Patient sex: M
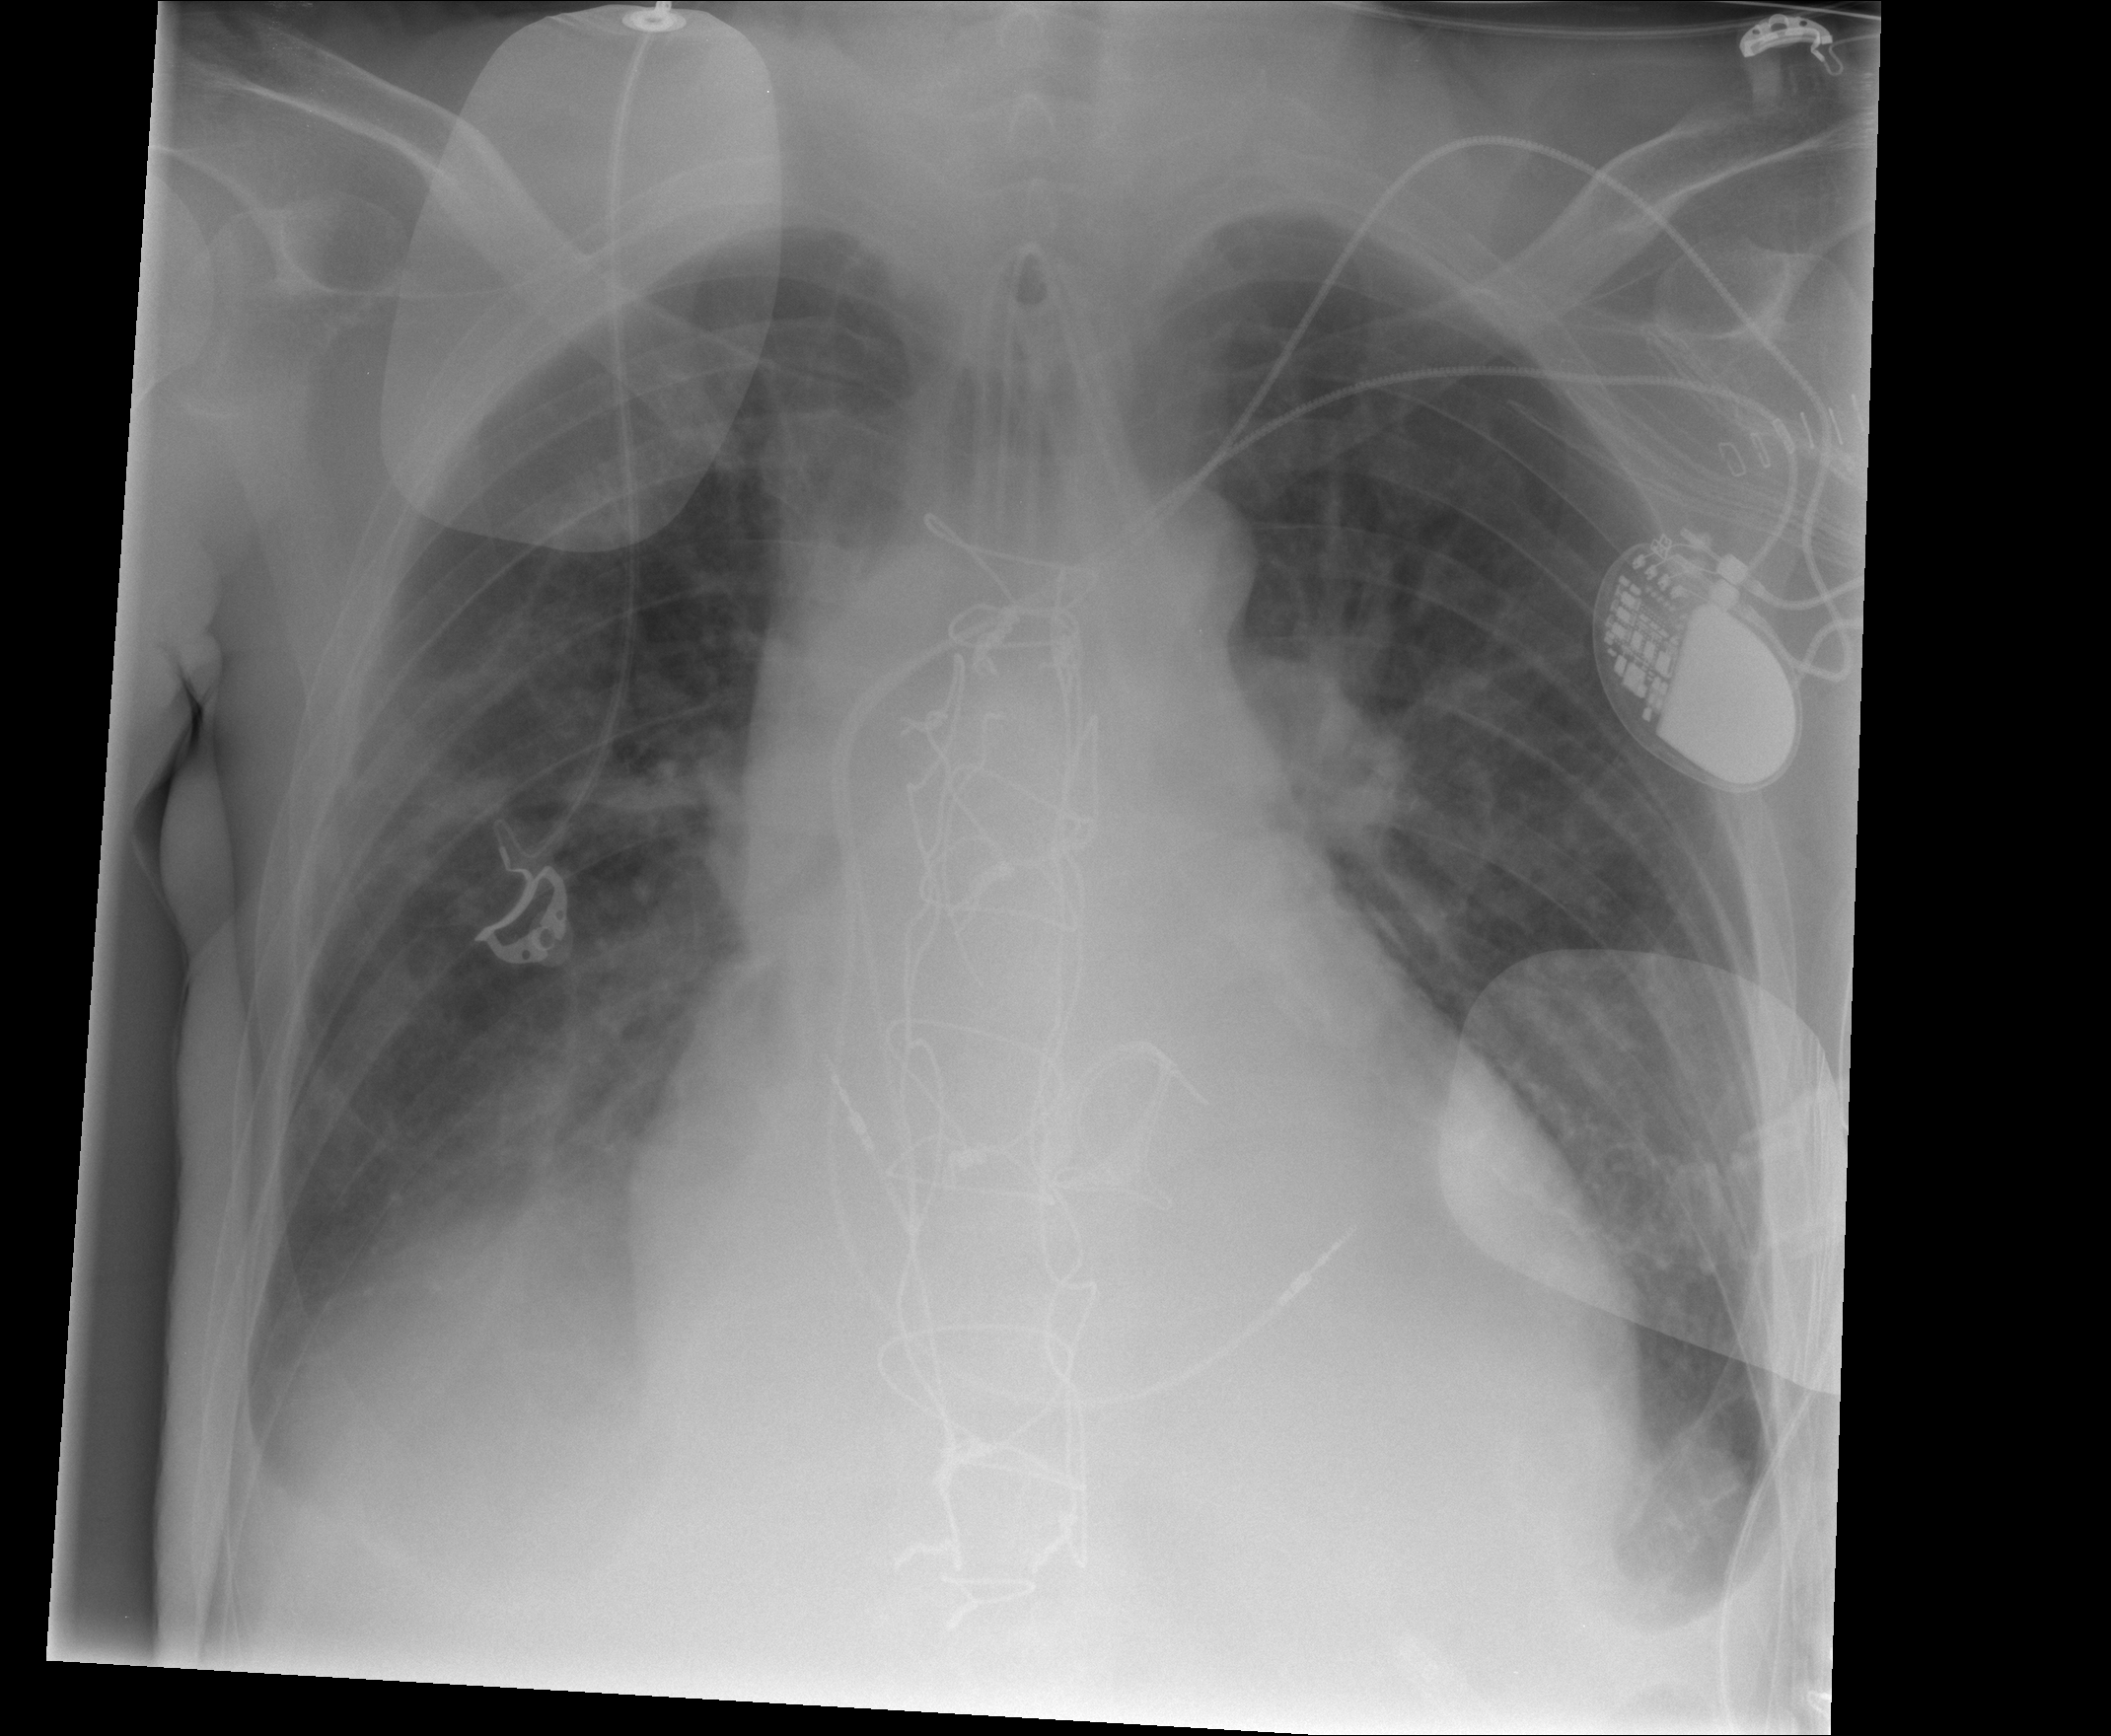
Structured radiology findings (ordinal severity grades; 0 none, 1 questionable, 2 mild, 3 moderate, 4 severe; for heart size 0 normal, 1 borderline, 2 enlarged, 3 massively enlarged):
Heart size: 3
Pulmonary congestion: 0
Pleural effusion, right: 2
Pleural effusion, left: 2
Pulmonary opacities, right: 0
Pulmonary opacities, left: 0
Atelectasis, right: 2
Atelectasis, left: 2